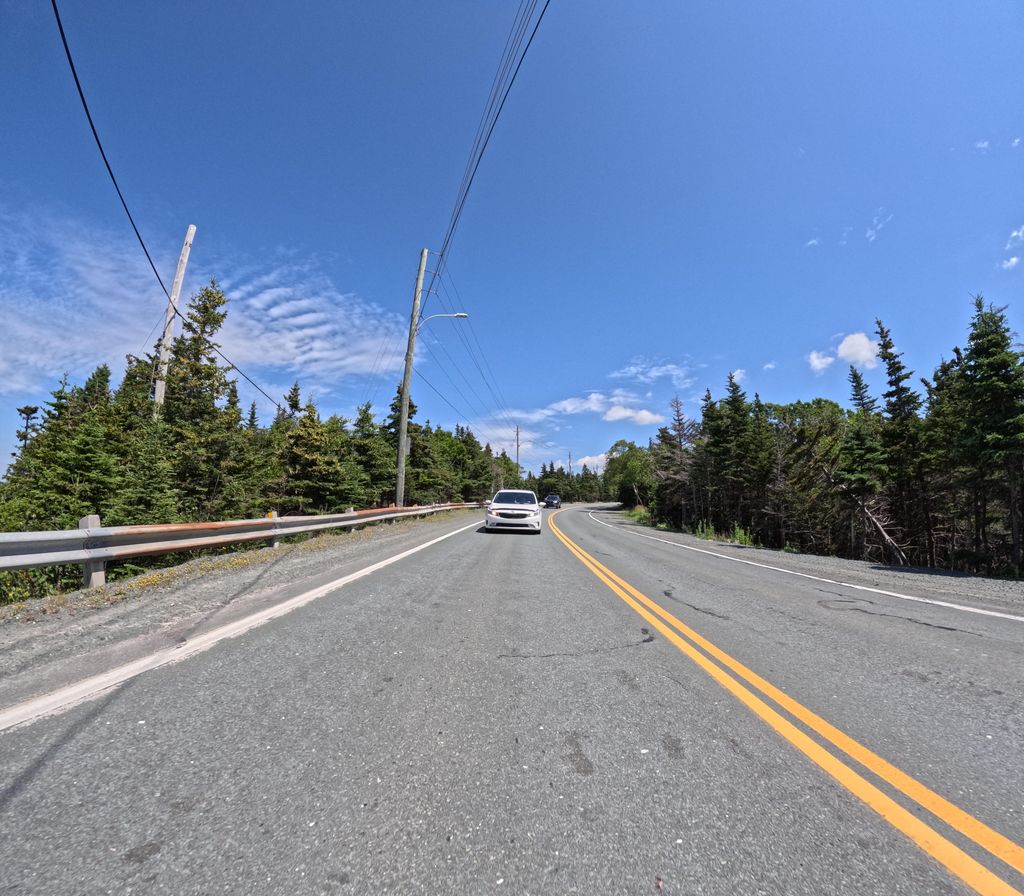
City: st_johns